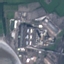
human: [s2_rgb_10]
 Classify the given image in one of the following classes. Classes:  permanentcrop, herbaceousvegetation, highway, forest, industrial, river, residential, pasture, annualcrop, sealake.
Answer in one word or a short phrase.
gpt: Industrial